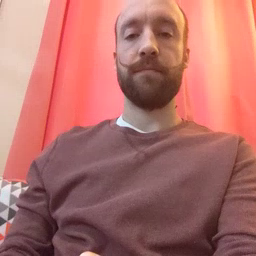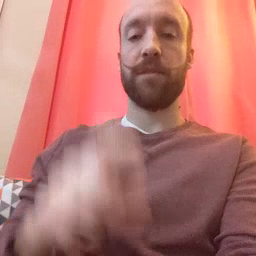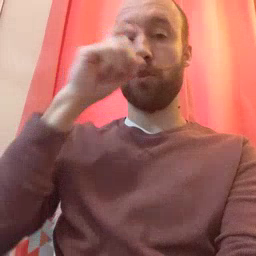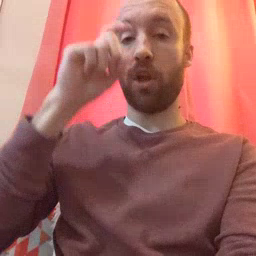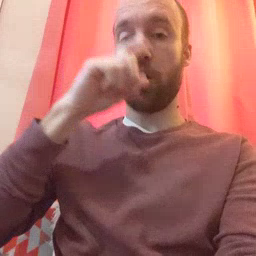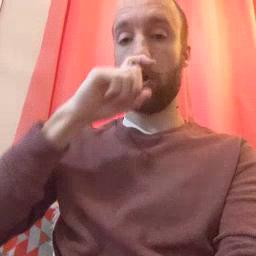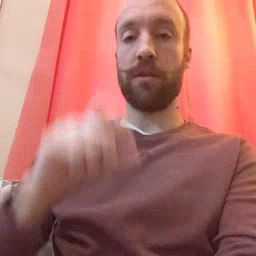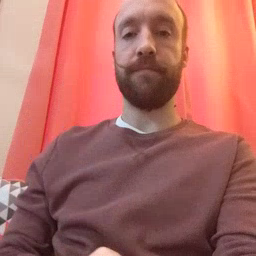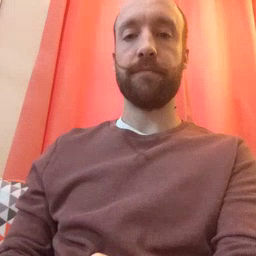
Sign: doll